Question: I'd like to know whether I could have different layout and content for each page?
For example, I have 4 pages, and I have 4 completely different layout design, do I need to make 4 themes then apply to different pages or something else?
Moreover, can I have different posts show on different page?
like post no.1/or tag [google] goes to page 1, post no.5/tag[orange] goes to page 3?
I'd like to learn how to structure this idea.
Many thanks

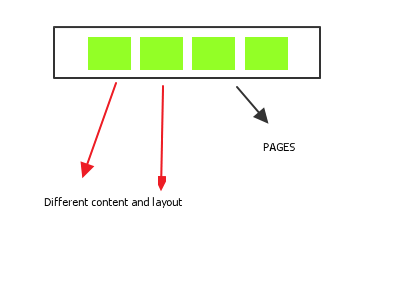
Answer: make the diffrent template for different pages to show the different design on every page
for making template create normal php file and at the top of file add the code for every template by replacing template name
'''
<?php
/*
Template Name:About Us
*/
?>
'''
By this you get different template for about us put you code desing that you want to show for this page and from that back end select the template from rignt hand side option and save that page .
And to show different post on different pages you need to create category after that where you want to call the post for page call the category code for that
'''
<?php Query_post('cat=3&showposts');
while(have_posts()): the_post();
the_title();
endwhile; wp_reset_query(); ?> every time on different page you just chage the category id (cat)
'''